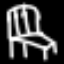
Label: chair